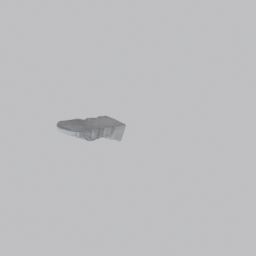
Label: decoration